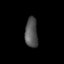
Tissue: lung
Cell type: Endothelial cells
Senescence score: 0.5835
Nuclear area (px): 371
Mean DAPI intensity: 83.186